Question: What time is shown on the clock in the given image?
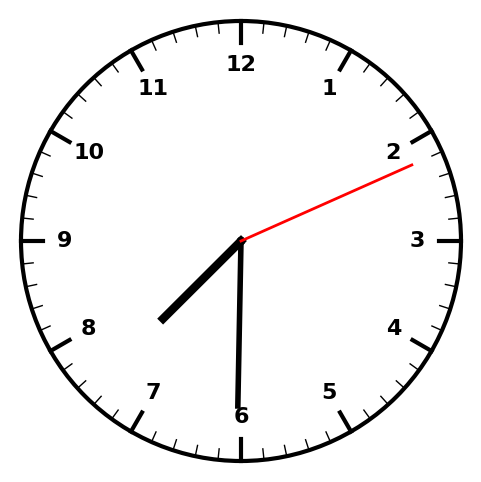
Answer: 07:30:11